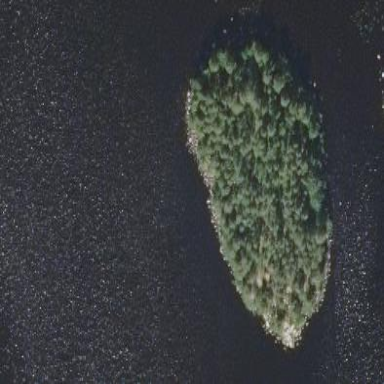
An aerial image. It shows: Islet covered with woodland.